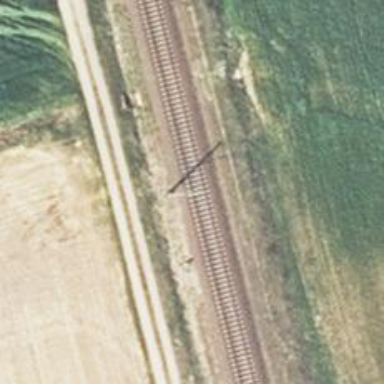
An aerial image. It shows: Railway milestone with catenary mast.